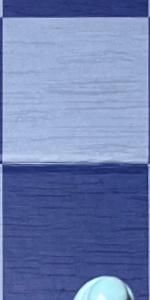
Label: Empty